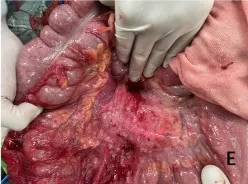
Representative surgical images. (A-E) Images from various stages of the operation showing the overlap of the small intestine and colon. The colon is free and not fixed and the cyst is located in the ileocecal region.
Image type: medical_photograph (other_medical_photograph)